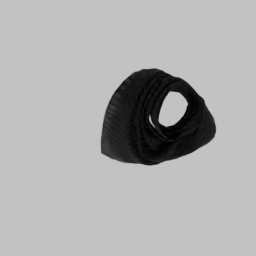
Label: people